我国发射的第一颗人造地球卫星的运行轨道是以地心（地球的中心）\( F_2 \) 为一个焦点的椭圆.已知它的近地点（离地面最近的点）\( A \) 距地面 \( m \) 千米，远地点（离地面最远的点）\( B \) 距地面 \( n \) 千米，并且 \( F_2 \)、\( A \)、\( B \) 在同一条直线上，地球的半径为 \( R \) 千米，则卫星运行的轨道的短轴长为（）千米

\vspace{0.5em}
\noindent
A. \( 2\sqrt{(m+R)(n+R)} \) \quad
B. \( \sqrt{(m+R)(n+R)} \) \quad
C. \( 2\sqrt{mn} \) \quad
D. \( \sqrt{mn} \)
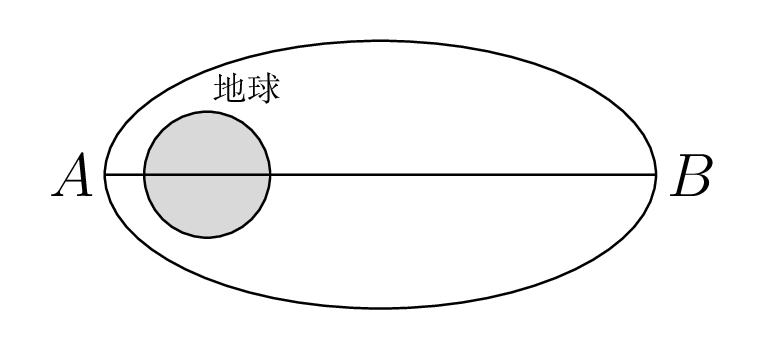
【解答】
\noindent
【答案】A

\vspace{0.5em}
\noindent
【分析】根据椭圆的对称性，找到 \( a \)、\( b \)、\( c \) 与地球半径之间关系，求解即可.

\vspace{0.5em}
\noindent
【详解】由题知，记椭圆的长半轴、短半轴、半焦距分别为 \( a \)、\( b \)、\( c \)，由题可知，

\noindent
由题意可得
\[
\begin{cases}
m + R = a - c, \\
n + R = a + c,
\end{cases}
\]

\noindent
上述两个等式相乘可得 \( (m+R)(n+R) = (a-c)(a+c) = a^2 - c^2 = b^2 \)，

\noindent
因此，卫星运行的轨道的短轴长为 \( 2b = 2\sqrt{(m+R)(n+R)} \) 千米.

\noindent
故选：A.